Aerial crown-view tile of a tropical tree (Barro Colorado Island, Panama), acquired 20250217:
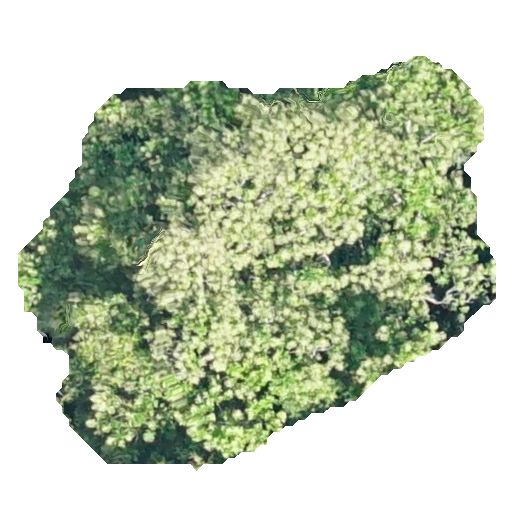
Species: Anacardium excelsum
GBIF accepted scientific name: Anacardium excelsum
Crown area: 206.792 m²